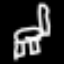
Label: chair